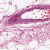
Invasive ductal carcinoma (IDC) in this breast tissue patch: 0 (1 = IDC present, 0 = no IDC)